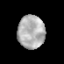
Tissue: prostate
Cell type: Fibroblasts
Senescence score: 0.7369
Nuclear area (px): 880
Mean DAPI intensity: 175.134